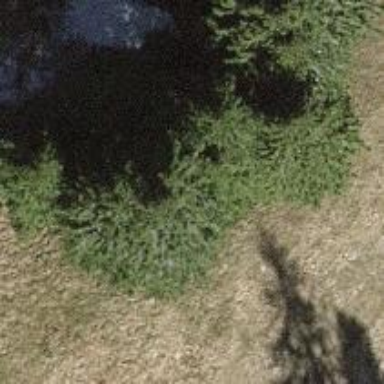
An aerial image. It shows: Beautiful tree in nature.